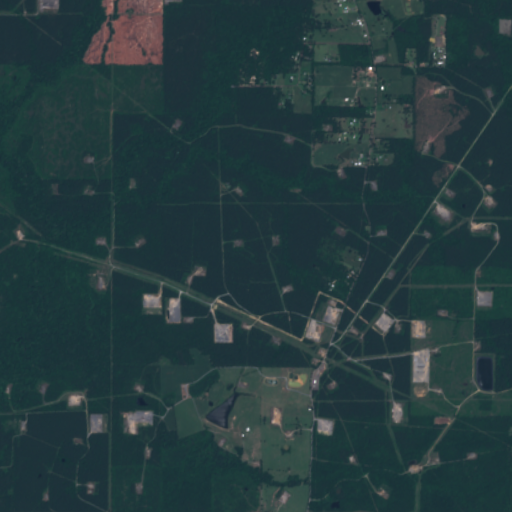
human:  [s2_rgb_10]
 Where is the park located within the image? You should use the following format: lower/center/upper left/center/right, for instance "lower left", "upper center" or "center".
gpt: The park is located in the upper right of the image.
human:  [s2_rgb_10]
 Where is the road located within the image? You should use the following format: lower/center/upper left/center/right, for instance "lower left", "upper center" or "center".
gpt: There is no road in the image.